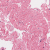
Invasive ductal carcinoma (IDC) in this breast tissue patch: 0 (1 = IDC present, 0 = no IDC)